Question: I am trying to create a screen with a that is bigger than the actual screen's width. Unfortunately, I do not know how to and . Is there an easy way to achieve such results with SwiftUI?
'''
struct DemoView: View {
private let circleBackgroundPercentage: CGFloat = 1.3
var body: some View {
ZStack {
GeometryReader { geometry in
VStack(alignment: .center) {
Circle()
.fill(Color.yellow)
.frame(width: geometry.size.width * circleBackgroundPercentage, height: geometry.size.height * circleBackgroundPercentage, alignment: .center)
}
}
Text("Demo")
}.edgesIgnoringSafeArea(.all)
}
}
'''

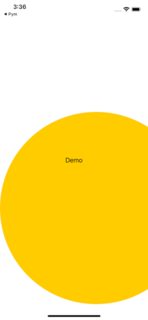
Answer: Here is possible approach to solve such kind to task.
Prepared with Xcode 12.4/iOS 14.4
<URL>
'''
var body: some View {
ZStack {
VStack {
Color.yellow
.clipShape(Circle())
Color.clear
}
.scaleEffect(1.8) // << tune factor as needed !!
Text("Demo")
}.edgesIgnoringSafeArea(.all)
}
'''